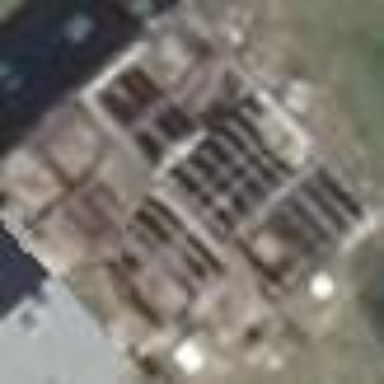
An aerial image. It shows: Ruins of building.